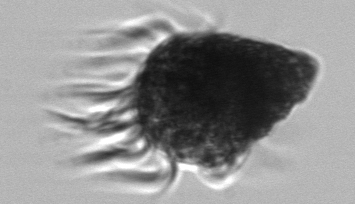
Label: Laboea_strobila